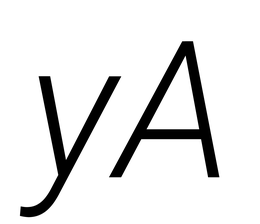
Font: Roboto-Italic_Light_Italic